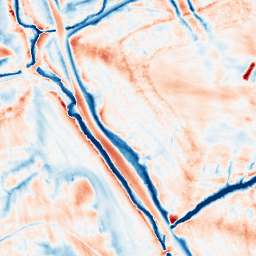
Category: edge_preserving
Decomposition family: guided
Decomposition parameters: radius: 8
eps: 0.001
Upsampling method: regularized
Upsampling parameters: scale: 4
lambda_reg: 0.001
Upsampling scale: 4